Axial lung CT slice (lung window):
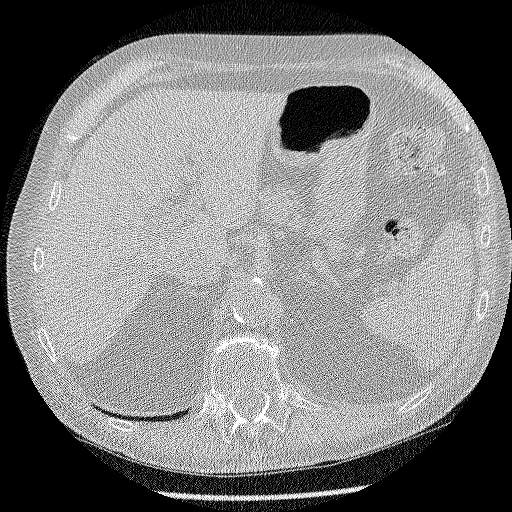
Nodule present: no